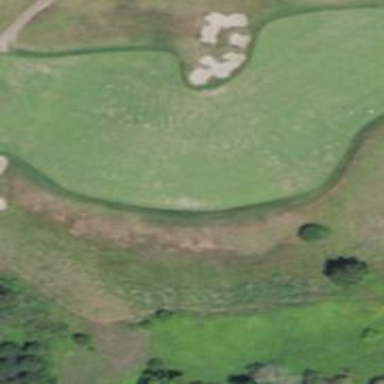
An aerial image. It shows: Golf hole.